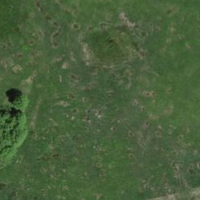
EUNIS habitat code: 57
Species observed at this site:
Conocephalus fuscus